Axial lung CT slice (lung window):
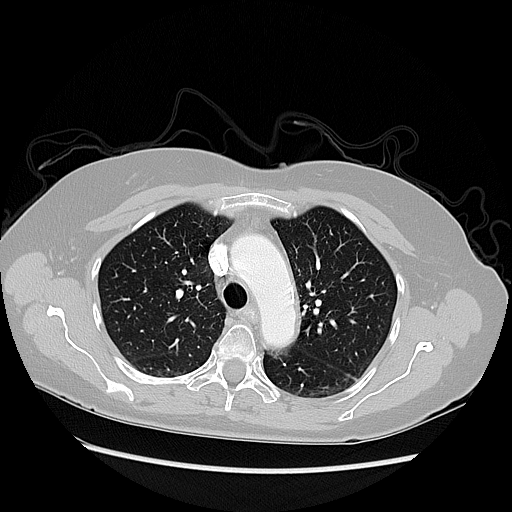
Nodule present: no